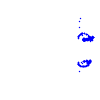
Particle: kaon